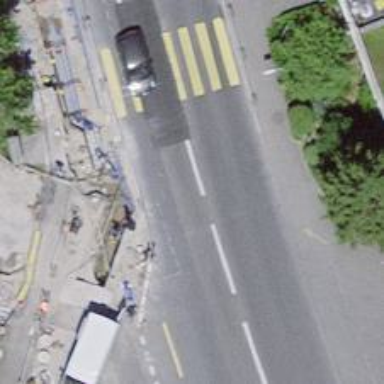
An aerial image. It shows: Primary highway with sidewalks on both sides and designated cycle lane.